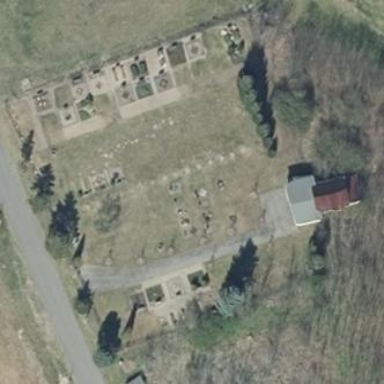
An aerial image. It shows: Cemetery enclosed by fence.